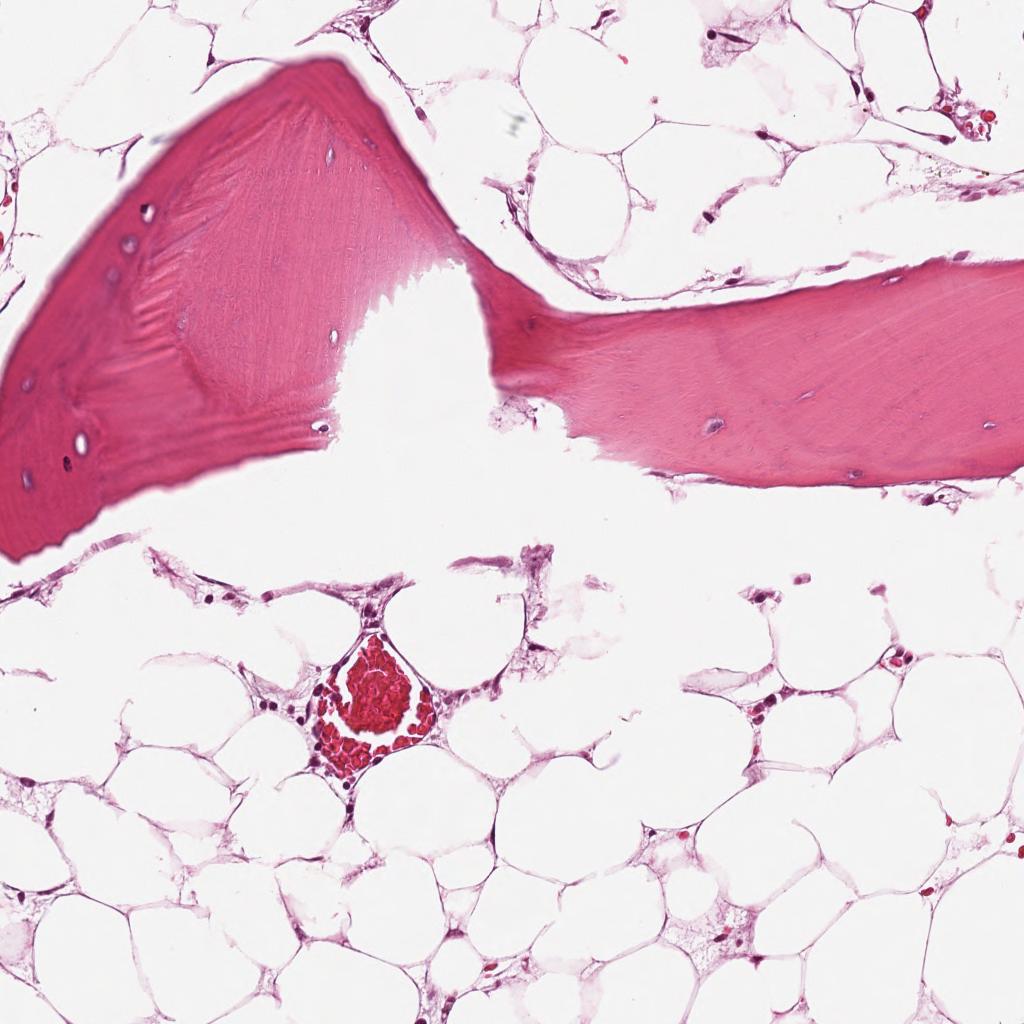
Label: Non-Tumor